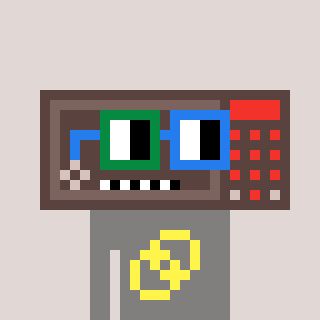
a pixel art character with square green and blue glasses, a wallsafe-shaped head and a bluegrey-colored body on a warm background